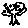
Label: tree